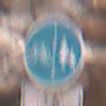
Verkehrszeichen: GetrennterRadUndGehwegRadwegLinks
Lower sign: EinspurigeFahrzeugeFrei6
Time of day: Midday
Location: Outdoor (Urban)
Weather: PartlyCloudy
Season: NotSpecified
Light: Natural